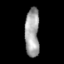
Tissue: skin
Cell type: Others
Senescence score: 0.7136
Nuclear area (px): 687
Mean DAPI intensity: 162.384